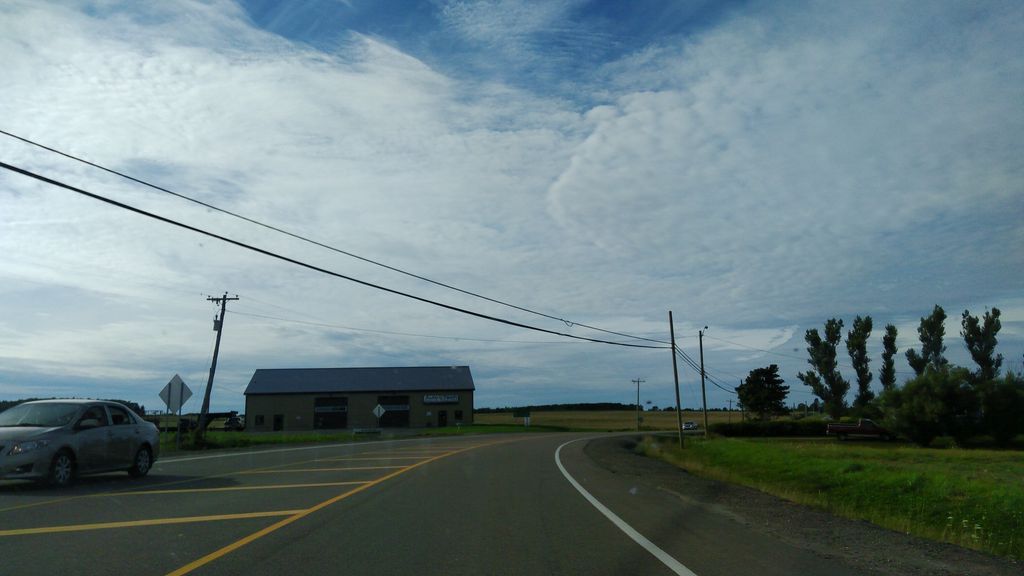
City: charlottetown